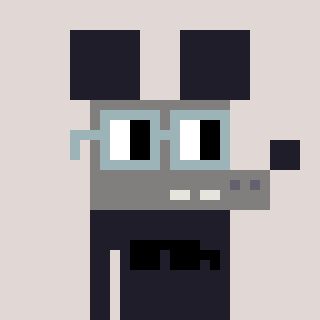
a pixel art character with square dark gray glasses, a mouse-shaped head and a grayscale-colored body on a warm background